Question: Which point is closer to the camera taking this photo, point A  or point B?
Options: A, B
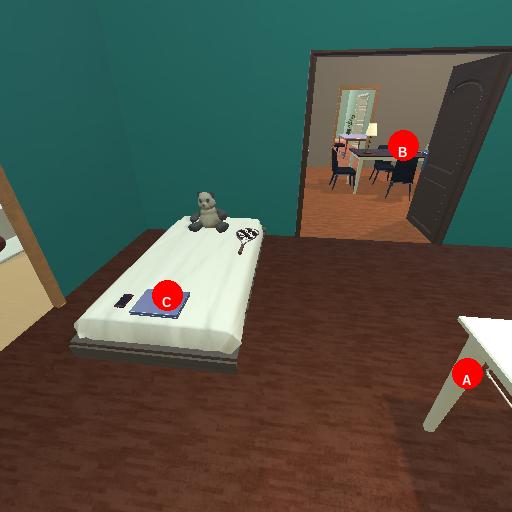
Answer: A